Field crop: maize
Growth stage: 2
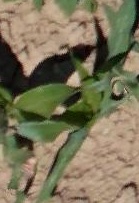
Species: maize